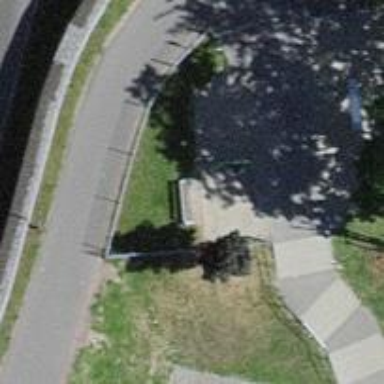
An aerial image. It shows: Bench.